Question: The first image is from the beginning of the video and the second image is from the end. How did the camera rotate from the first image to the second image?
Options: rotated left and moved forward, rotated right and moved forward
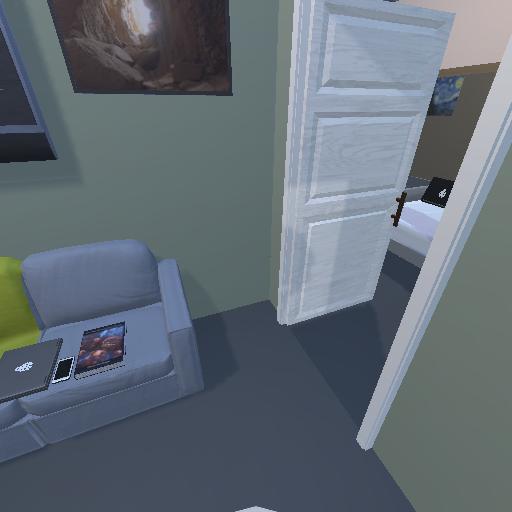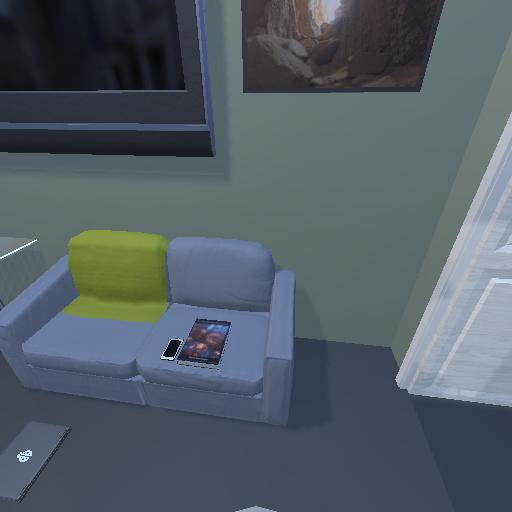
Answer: rotated left and moved forward